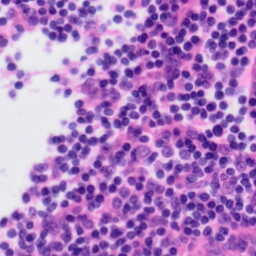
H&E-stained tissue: Tonsil